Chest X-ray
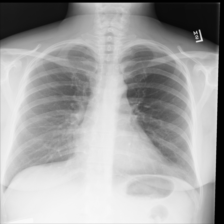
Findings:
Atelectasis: negative
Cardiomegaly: negative
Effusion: negative
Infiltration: negative
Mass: negative
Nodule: negative
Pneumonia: negative
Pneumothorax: negative
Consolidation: negative
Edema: negative
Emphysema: negative
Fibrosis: negative
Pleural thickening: negative
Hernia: negative